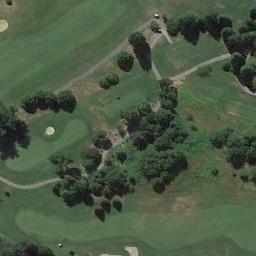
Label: golf_course